Question: I am creating an android application.in which it has a feedback form. Now, as the user clicks on "Submit Comments" button, this should send all the details to my email address, all the details that user entered in the form. I've seen so many examples and questions here, but didn't get proper answer. I don't know how to do it. I am new in android. Please help me.

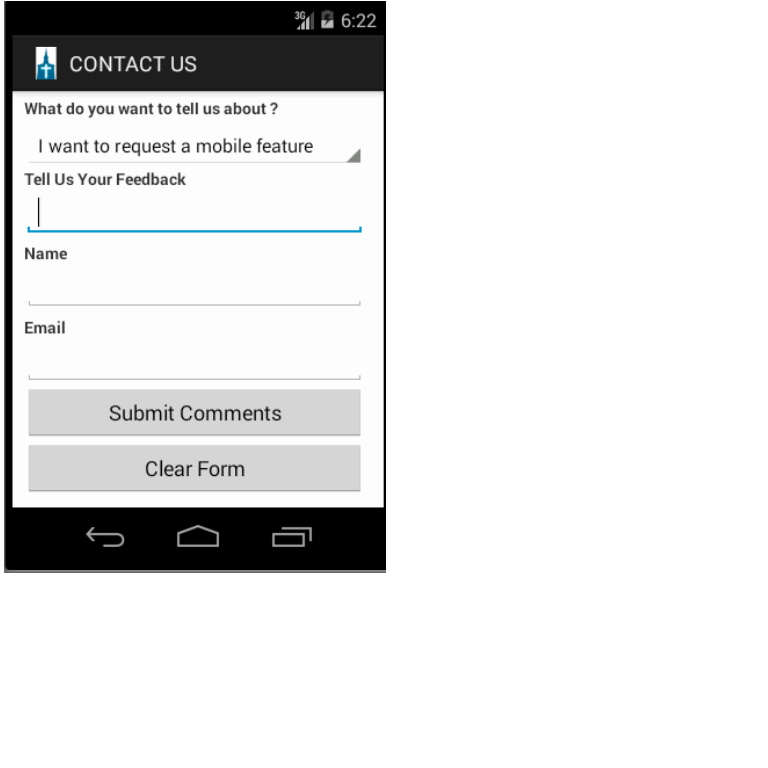
Answer: '''
Intent email = new Intent(Intent.ACTION_SEND);
email.putExtra(Intent.EXTRA_EMAIL, new String[]{ to});
//email.putExtra(Intent.EXTRA_CC, new String[]{ to});
//email.putExtra(Intent.EXTRA_BCC, new String[]{to});
email.putExtra(Intent.EXTRA_SUBJECT, "subject");
email.putExtra(Intent.EXTRA_TEXT, "message");
//need this to prompts email client only
email.setType("message/rfc822");
startActivity(Intent.createChooser(email, "Choose an Email client :"));
}
'''